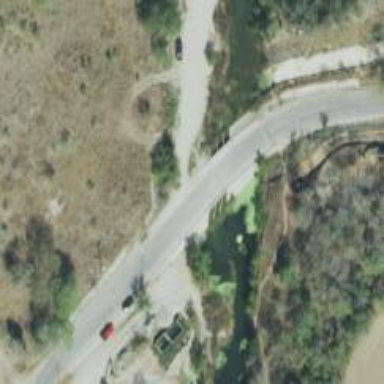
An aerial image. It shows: Unclassified road with low water crossing bridge.